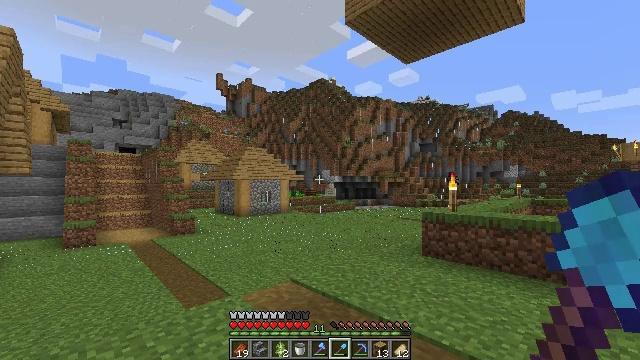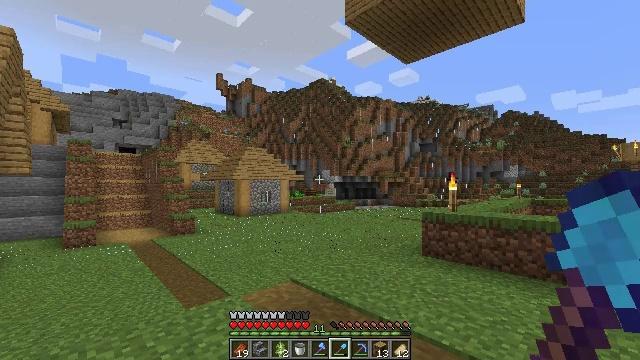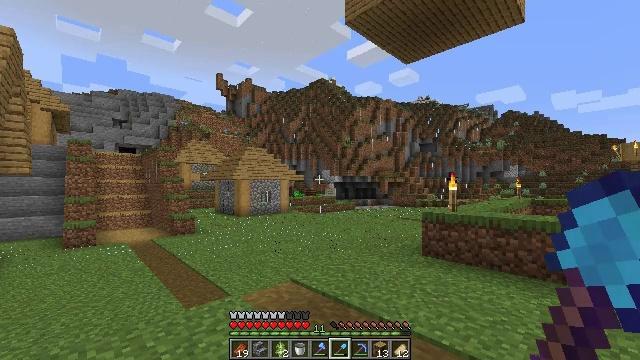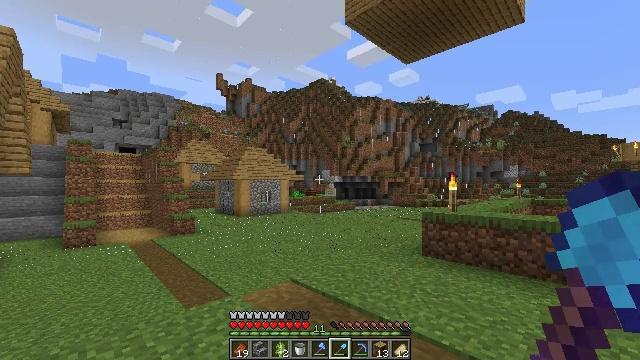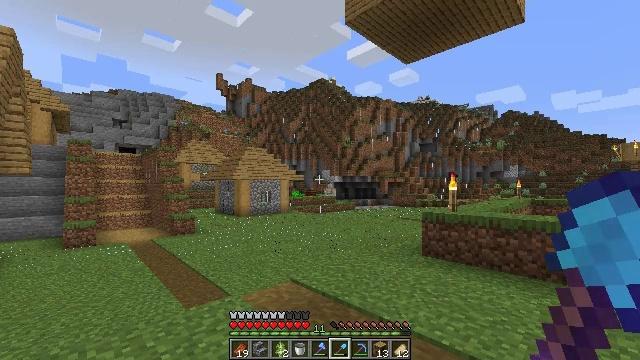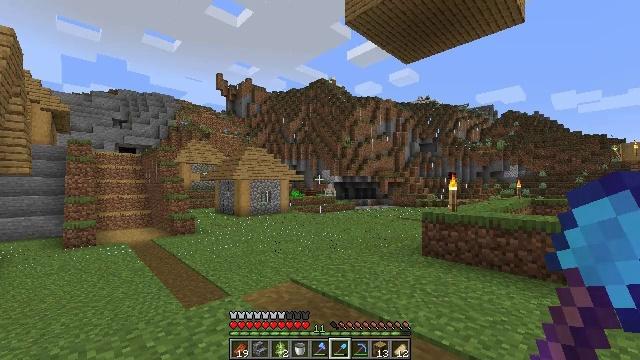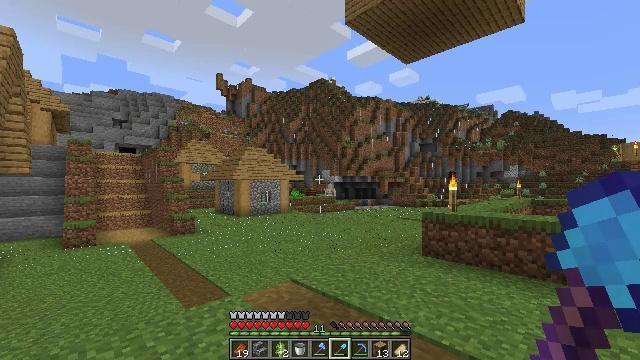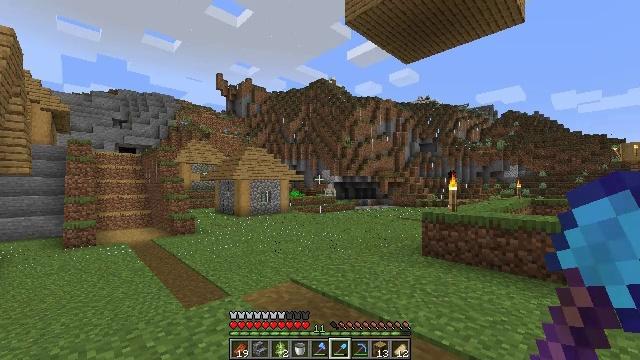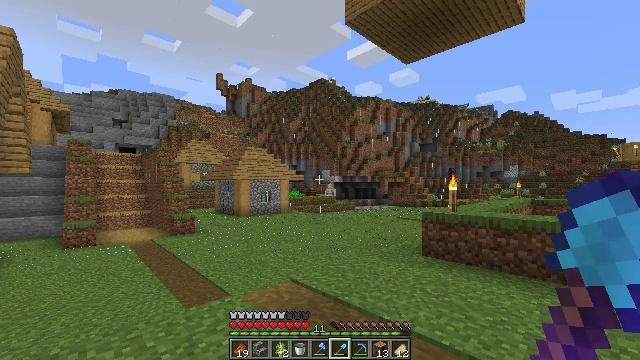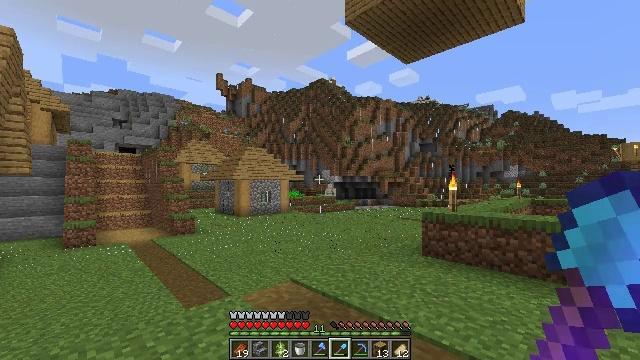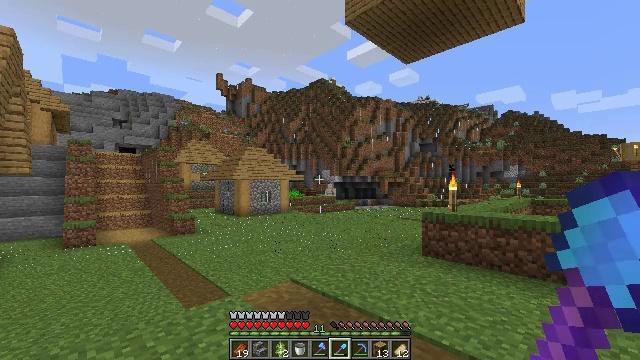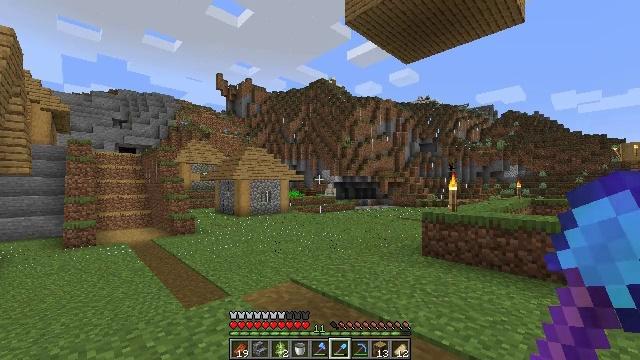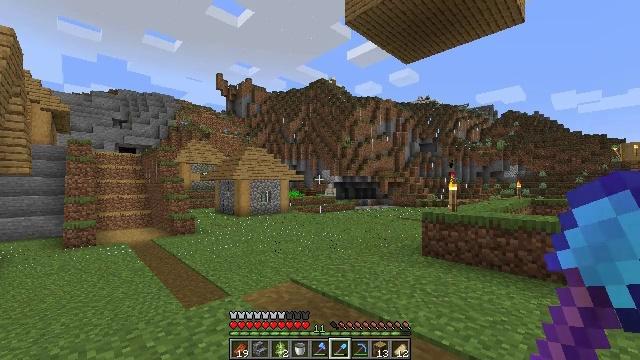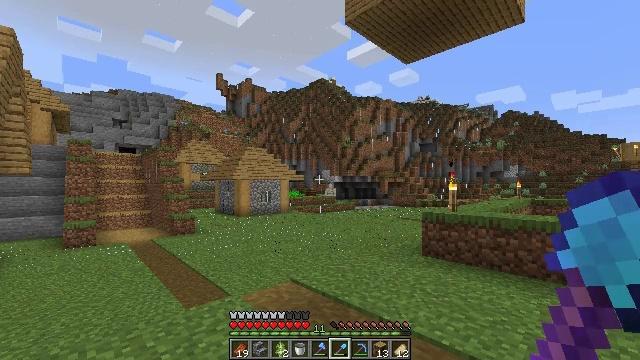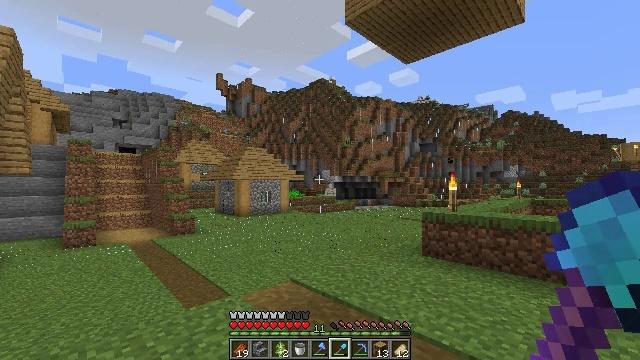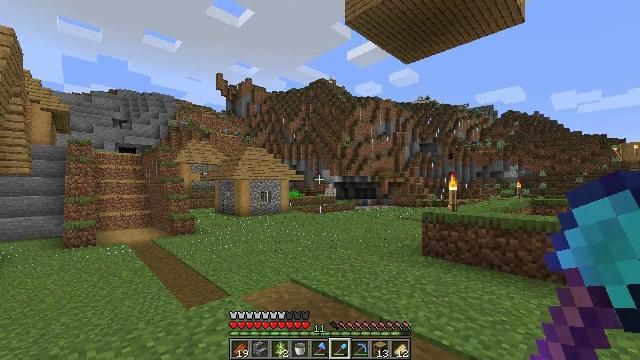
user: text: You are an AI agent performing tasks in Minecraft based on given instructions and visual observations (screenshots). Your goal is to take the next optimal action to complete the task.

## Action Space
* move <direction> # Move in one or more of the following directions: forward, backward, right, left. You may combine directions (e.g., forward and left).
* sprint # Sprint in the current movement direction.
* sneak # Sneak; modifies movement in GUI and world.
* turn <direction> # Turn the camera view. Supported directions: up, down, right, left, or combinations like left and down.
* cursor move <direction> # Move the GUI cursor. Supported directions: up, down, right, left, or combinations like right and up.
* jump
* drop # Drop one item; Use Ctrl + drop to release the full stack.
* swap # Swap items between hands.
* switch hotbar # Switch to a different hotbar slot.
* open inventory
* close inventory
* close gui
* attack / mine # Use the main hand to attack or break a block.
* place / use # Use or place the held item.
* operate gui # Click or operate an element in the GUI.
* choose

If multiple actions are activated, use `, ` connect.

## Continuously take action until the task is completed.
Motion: motion action
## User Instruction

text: Retrieve carrots by attacking the plant.
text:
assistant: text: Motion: no_op
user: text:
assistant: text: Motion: no_op
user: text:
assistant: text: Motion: no_op
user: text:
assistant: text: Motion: no_op
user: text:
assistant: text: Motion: no_op
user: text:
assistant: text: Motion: no_op
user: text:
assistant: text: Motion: no_op
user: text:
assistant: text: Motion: no_op
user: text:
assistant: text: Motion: no_op
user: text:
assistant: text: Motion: no_op
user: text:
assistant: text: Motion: no_op
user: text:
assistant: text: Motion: no_op
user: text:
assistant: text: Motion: no_op
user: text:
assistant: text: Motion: no_op
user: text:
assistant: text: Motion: no_op
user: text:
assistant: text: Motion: no_op
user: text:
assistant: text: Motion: no_op
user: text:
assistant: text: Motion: no_op
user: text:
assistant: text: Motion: no_op
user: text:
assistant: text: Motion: no_op
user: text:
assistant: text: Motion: no_op
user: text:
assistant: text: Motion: no_op
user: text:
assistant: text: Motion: no_op
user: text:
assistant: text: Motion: no_op
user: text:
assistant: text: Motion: no_op
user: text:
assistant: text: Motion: no_op
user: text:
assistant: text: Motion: no_op
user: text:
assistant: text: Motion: no_op
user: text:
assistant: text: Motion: no_op
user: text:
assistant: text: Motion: no_op